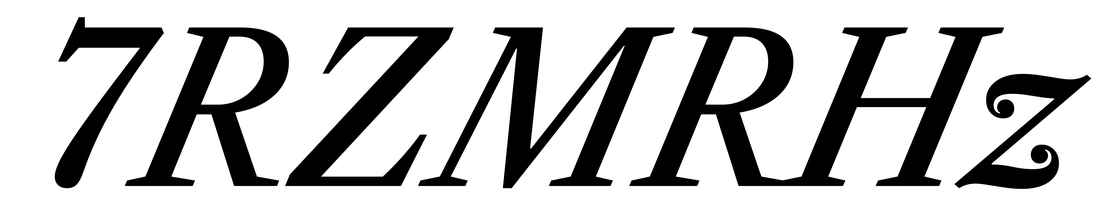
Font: LibreCaslonText-Italic_Medium_Italic